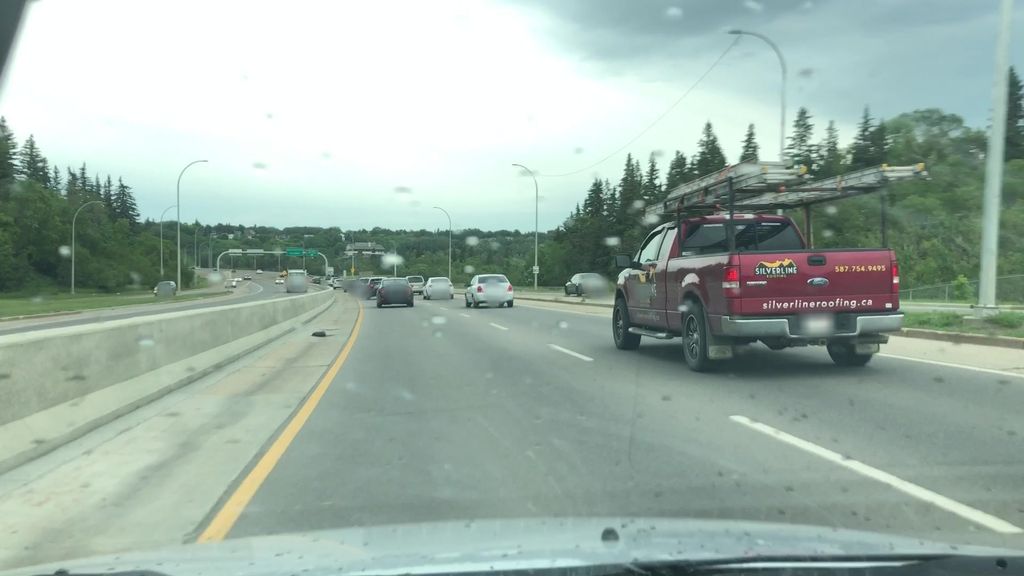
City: edmonton